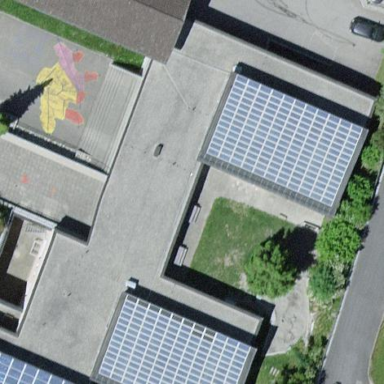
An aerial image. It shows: School building.